Question: I am building a Windows Store app and I have a flyout that looks like this:

The 'Flyout' is functioning properly, and I am able to add a new address when I click on the "Add" 'Button'. The problem is, I want to be able to hide the 'Flyout' as well. My 'DelegateCommand' is in the 'ViewModel', so I do not have a reference to the actual 'View' elements.
I have tried changing the 'DelegateCommand' to take a parameter, like so:
'''
public DelegateCommand<object> AddAddressCommand
{
get { return new DelegateCommand<object>(AddAddress, CanAddAddress); }
}
public void AddAddress(object parameter)
{
if (_isEditing)
{
NewAddress.PayeeId = CurrentPayee.Id;
_addressRepository.InsertAsync(NewAddress);
}
CurrentPayee.Addresses.Add(NewAddress);
NewAddress = new Address();
// TODO: hide Flyout
}
'''
And in my XAML, I try to pass a 'CommandParameter' to the 'DelegateCommand' like so:
'''
<Button Content="Add"
Command="{Binding AddAddressCommand}"
CommandParameter="{Binding RelativeSource={RelativeSource Self}}"
HorizontalAlignment="Center" />
'''
If I pass '{RelativeSource Self}', I get a reference to the 'Button' as expected, but I haven't been able to reference anything else up the tree. The "Add" 'Button' is a child of the 'Flyout', which is attached to the "Add Address" 'AppBarButton'.
Ideally, I could pass in a reference either to the 'Flyout' directly, or the 'AppBarButton', so that I can call 'Flyout.Hide()' when I click on the "Add" Button'.
I have tried setting the 'x:Name' of the 'AppBarButton' and the 'Flyout' and referencing them in the 'CommandParameter' like so:
'''
CommandParameter="{Binding ElementName=AddAddressFlyout}"
'''
and in both cases, my parameter is 'null'. Is it possible to accomplish this using straight data binding, or am I going to have to add some sort of 'Behavior's?
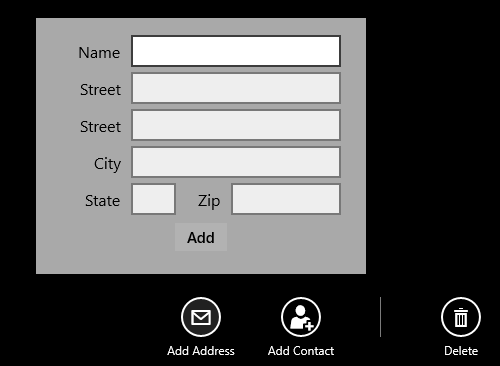
Answer: You might find this article useful, it demonstrates how to use a dependency property to control if the fly out is open or closed. You can then bind the dependency property to a property on your view model: <URL>
I've literally just tried it in my own app and it works fine.